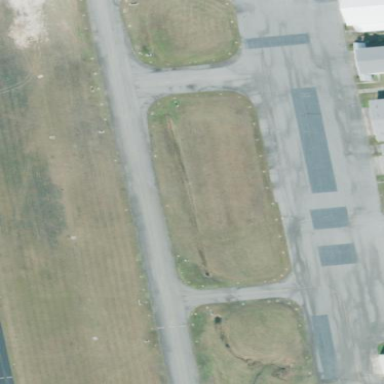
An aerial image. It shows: Apron at the airport.